Question: Hi I have created a database wnad when I try to insert data into it everything is added accept for the product ID. Here is the code I have.
Database creation,
'''
import sqlite3
def create_table(db_name,table_name,sql):
with sqlite3.connect(db_name) as db:
cursor = db.cursor()
cursor.execute("select name from sqlite_master where name=?",(table_name,))
result = cursor.fetchall()
keep_table = True
if len(result) == 1:
response = input("The table {0} already exists, do you want to recreate it (y/n)?: ".format(table_name))
if response == "y":
keep_table = False
print("The table {0} will be recreated - all existing data will be lost.".format(table_name))
cursor.execute("drop table if exists {0}".format(table_name))
db.commit()
else:
print("The existing table was kept")
else:
keep_table = False
if not keep_table:
cursor.execute(sql)
db.commit()
if __name__ == "__main__":
db_name = "coffee_shop.db"
sql = """create table Product
(ProductID intiger,
Name text,
Price real,
primary key(ProductID))"""
create_table(db_name, "Product", sql)
'''
and then I was using this to insert data
'''
import sqlite3
def insert_data(values):
with sqlite3.connect("coffee_shop.db") as db:
cursor = db.cursor()
sql = "insert into Product (Name, Price) values (?,?)"
cursor.execute(sql,values)
db.commit()
name = input("what is the product called?: ")
value = float(input("How much does it cost?: "))
if __name__ == "__main__":
product = ("{0}".format(name),"{0}".format(value))
insert_data(product)
'''
And this is what my database ends up like, without a product id:

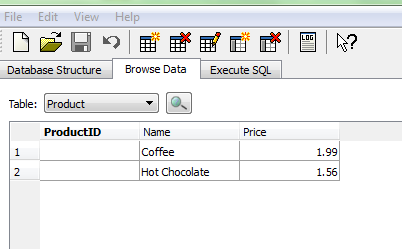
Answer: You gave your 'ProductID' the type 'intiger'; that is not a type SQLite recognizes. Correct that to be 'integer' and the column will auto-increment.
See <URL> for more details.